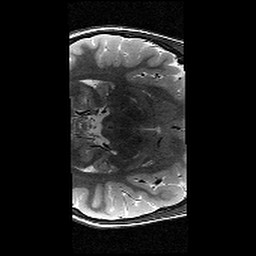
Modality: T2w
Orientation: axial
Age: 13
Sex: female
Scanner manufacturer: siemens
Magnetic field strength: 3 T
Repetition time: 9.23 s
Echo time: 0.067 s